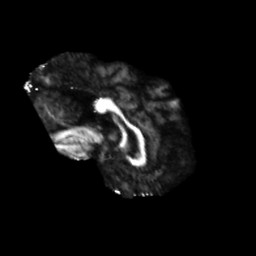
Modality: FA
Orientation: sagittal
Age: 78
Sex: female
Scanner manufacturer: siemens
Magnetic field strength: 3 T
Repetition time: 5.47 s
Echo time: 0.0854 s